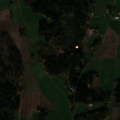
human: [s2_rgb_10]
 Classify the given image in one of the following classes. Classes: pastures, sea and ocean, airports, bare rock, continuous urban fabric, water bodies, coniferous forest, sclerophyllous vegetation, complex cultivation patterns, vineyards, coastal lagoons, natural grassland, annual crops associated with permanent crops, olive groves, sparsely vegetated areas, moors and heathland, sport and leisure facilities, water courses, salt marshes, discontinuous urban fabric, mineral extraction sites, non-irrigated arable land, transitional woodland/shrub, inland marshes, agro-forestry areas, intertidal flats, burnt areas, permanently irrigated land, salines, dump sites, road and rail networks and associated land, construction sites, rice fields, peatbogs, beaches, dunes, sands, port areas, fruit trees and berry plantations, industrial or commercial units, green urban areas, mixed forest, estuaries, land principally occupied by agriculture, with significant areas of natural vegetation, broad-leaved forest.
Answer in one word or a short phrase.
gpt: non-irrigated arable land, coniferous forest, mixed forest, transitional woodland/shrub